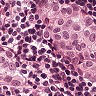
Metastatic tissue present: yes